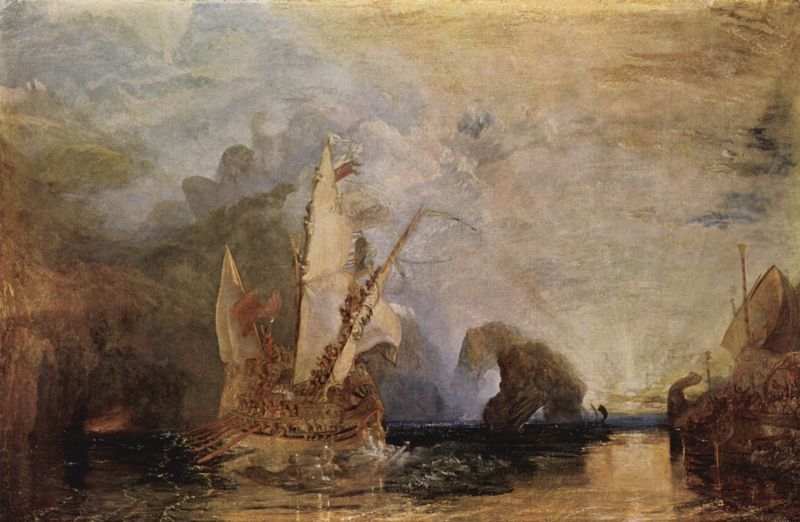
Titel: Odysseus verspottet Polyphem
Künstler: William Turner
Standort: London
Institution: National Gallery
Schlagwörter: blau, dunkel, felsen, feuer, gemälde, gewitter, himmel, kampf, meer, wasser, weiß, wolken, aquarell, bäume, fluss, gelb, grün, landschaft, ocker, see, ufer, bewegung, braun, grau, hell, licht, orange, schwarz, wolke, beige, malerei, stein, steine, bild, spiegel, dämmerung, horizont, natur, sonnenaufgang, spiegelung, qualm, rauch, sonne, england, rosa, boot, boote, kahn, paddel, ruder, gischt, schiff, schiffe, segel, segelboot, welle, wellen, fahnen, mast, segelschiff, fels, sonnenlicht, nebel, sonnenuntergang, bug, hafen, masten, romantik, strömung, krieg, schlacht, seestück, sturm, turner, untergang, unwetter, wetter, ruderer, glanz, pastellfarben, aufgang, transparenz, bucht, fregatte, kanone, antike, helligkeit, strahlen, riff, blanc, dramatik, sonnenstrahlen, durchscheinen, stimmungsbild, kanonen, marine, lumière, blaz, soleil, ciel, paysage, rumpf, bleu, wikinger, wilhelm, asser, voile, seeschlacht, sege, nuage, nuages, bot, irreal, william, galeere, durchdringung, couchant, gebläht, mer, voiles, william turner, reflet, capri, atmosphärisch, bataille, navire, viermaster, galere, guerre, canons, aquarelle, verhöhnung, seew, genälde, bateau, personnages, grotte, schlachtschiff, mat, gallere, leuchtkraft, marins, rameurs, foule, océan, lagune, ssss, explosion, rames, attaque, grfau, équipage, sabord